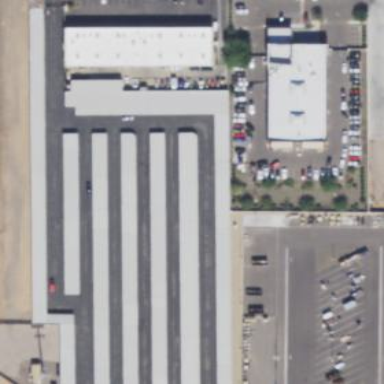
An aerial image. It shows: Storage rental shop.